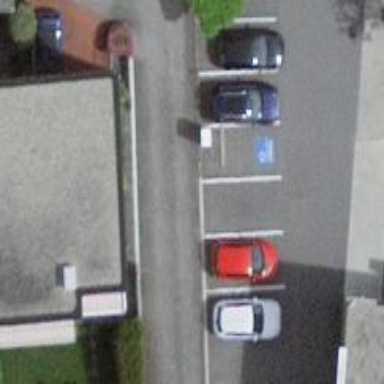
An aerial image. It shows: Charging station.